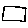
Label: square